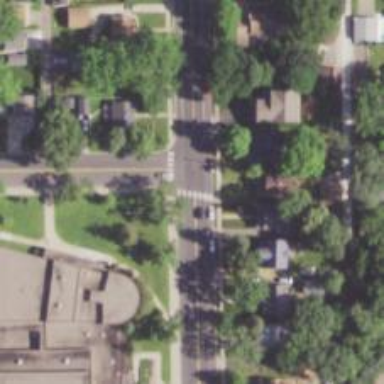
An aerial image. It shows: Marked crossing on the road.